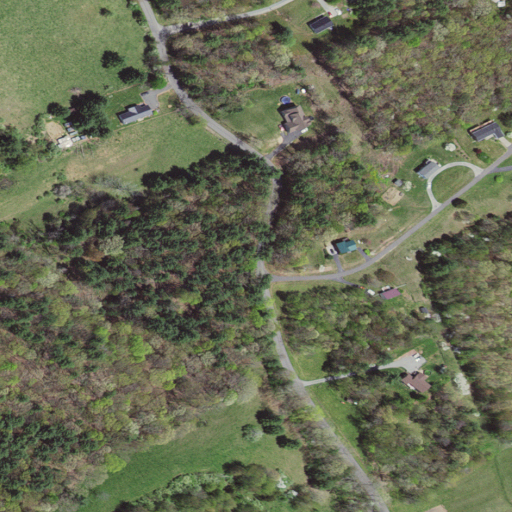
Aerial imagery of ridge(s) in Virginia named Dividing Ridge containing mixed forest, pasture, open development, low intensity development, deciduous forest, and evergreen forest